Aerial crown-view tile of a tropical tree (Barro Colorado Island, Panama), acquired 20240716:
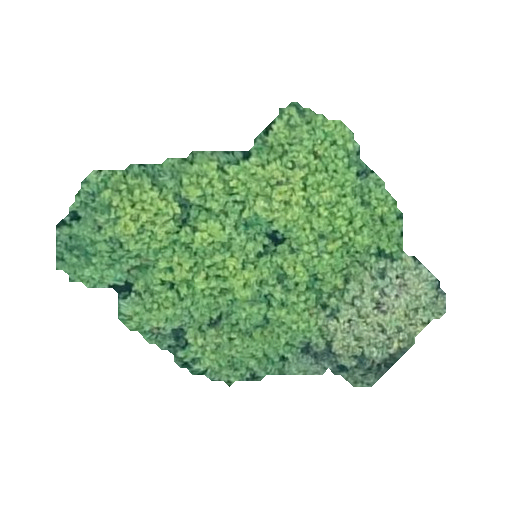
Species: Protium stevensonii
GBIF accepted scientific name: Tetragastris panamensis
Crown area: 110.789 m²